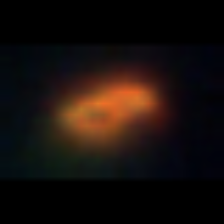
Taxon: Unknown_phyto
Group: Unknown